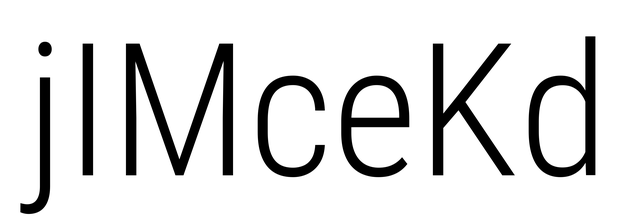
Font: Roboto_Condensed_Light